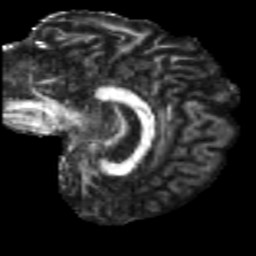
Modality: FA
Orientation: sagittal
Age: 46
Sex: male
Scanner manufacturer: siemens
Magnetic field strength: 3 T
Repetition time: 5 s
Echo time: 0.092 s